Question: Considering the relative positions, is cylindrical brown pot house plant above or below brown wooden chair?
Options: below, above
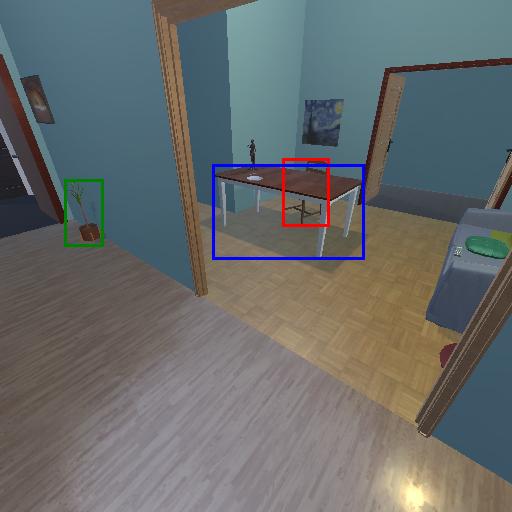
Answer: below